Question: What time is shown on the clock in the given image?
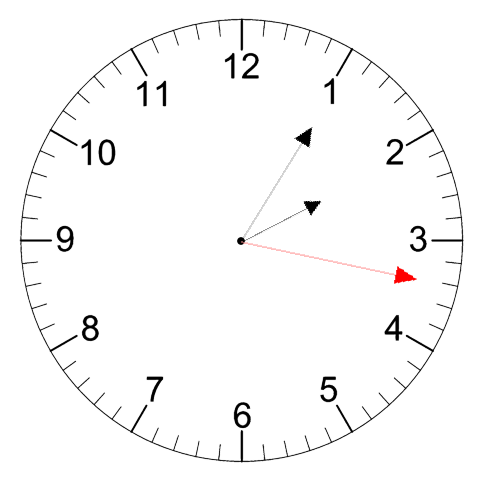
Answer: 02:05:17